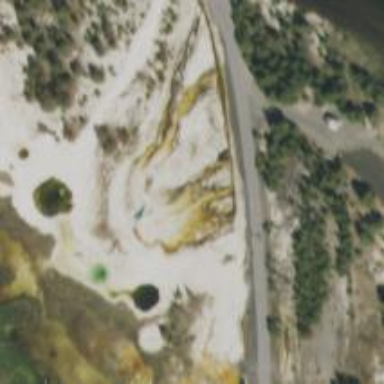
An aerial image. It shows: Natural geyser.